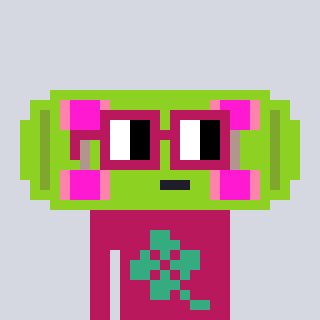
a pixel art character with square dark red glasses, a skateboard-shaped head and a darkpink-colored body on a cool background